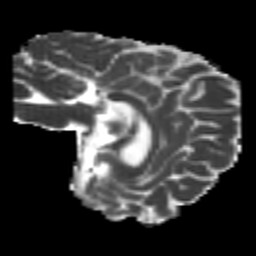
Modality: MD
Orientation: sagittal
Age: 19
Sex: male
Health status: healthy
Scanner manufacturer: philips
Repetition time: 7.476 s
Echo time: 0.08753 s